Question: While trying to import the 'collection-preview.components.jsx' file in the 'shop-page.jsx', there occurs an error saying:
'''
"Module not found: Can't resolve '../../components/collection-preview/collection-preview'"
'''
URL of the code and the error is shared in the link:
I would like to know what am I missing here and why the files are not getting compiled.
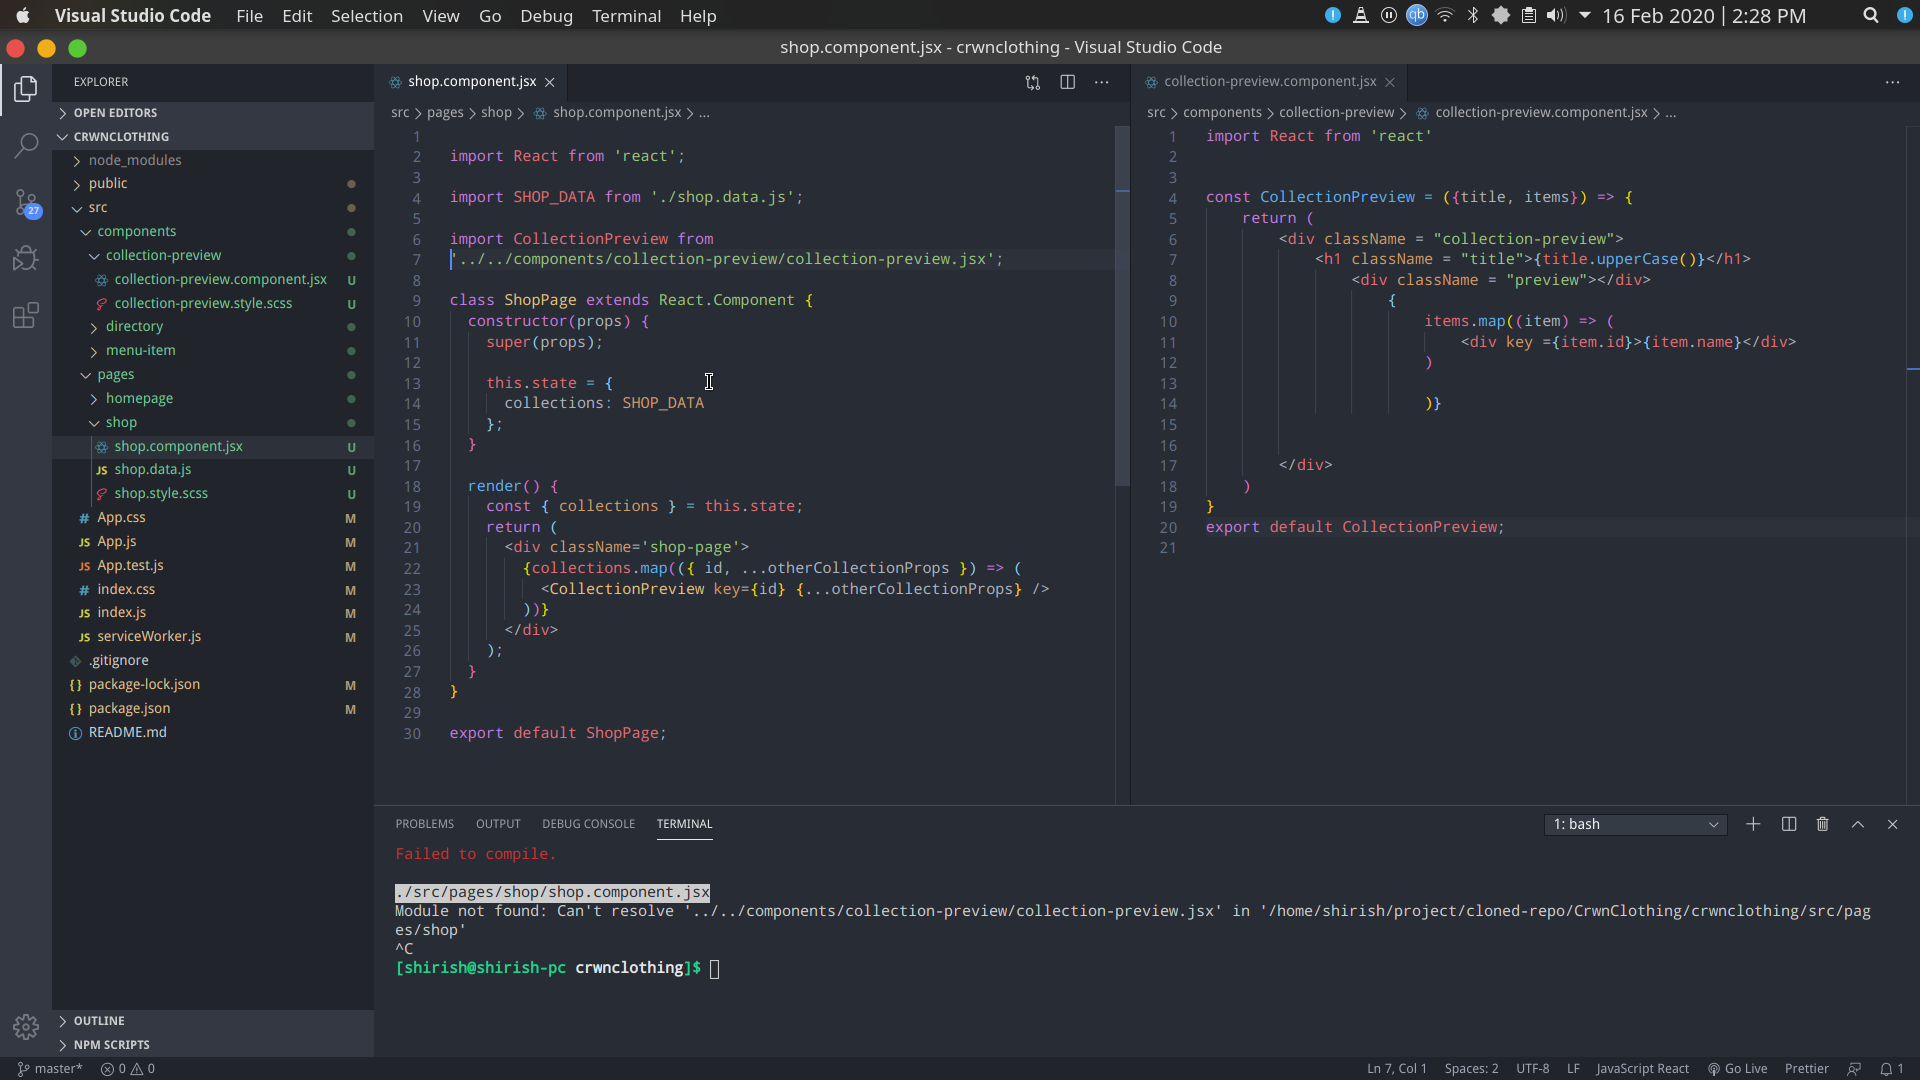
Answer: Your file called 'collection-preview.component' but you import 'collection-preview', just change the name to 'collection-preview.component', it should work
You could also drop 'js' and 'jsx' ending for files when importing :)